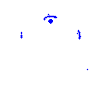
Particle: proton